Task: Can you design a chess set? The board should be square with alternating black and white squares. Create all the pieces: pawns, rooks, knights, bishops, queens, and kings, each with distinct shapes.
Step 5578:
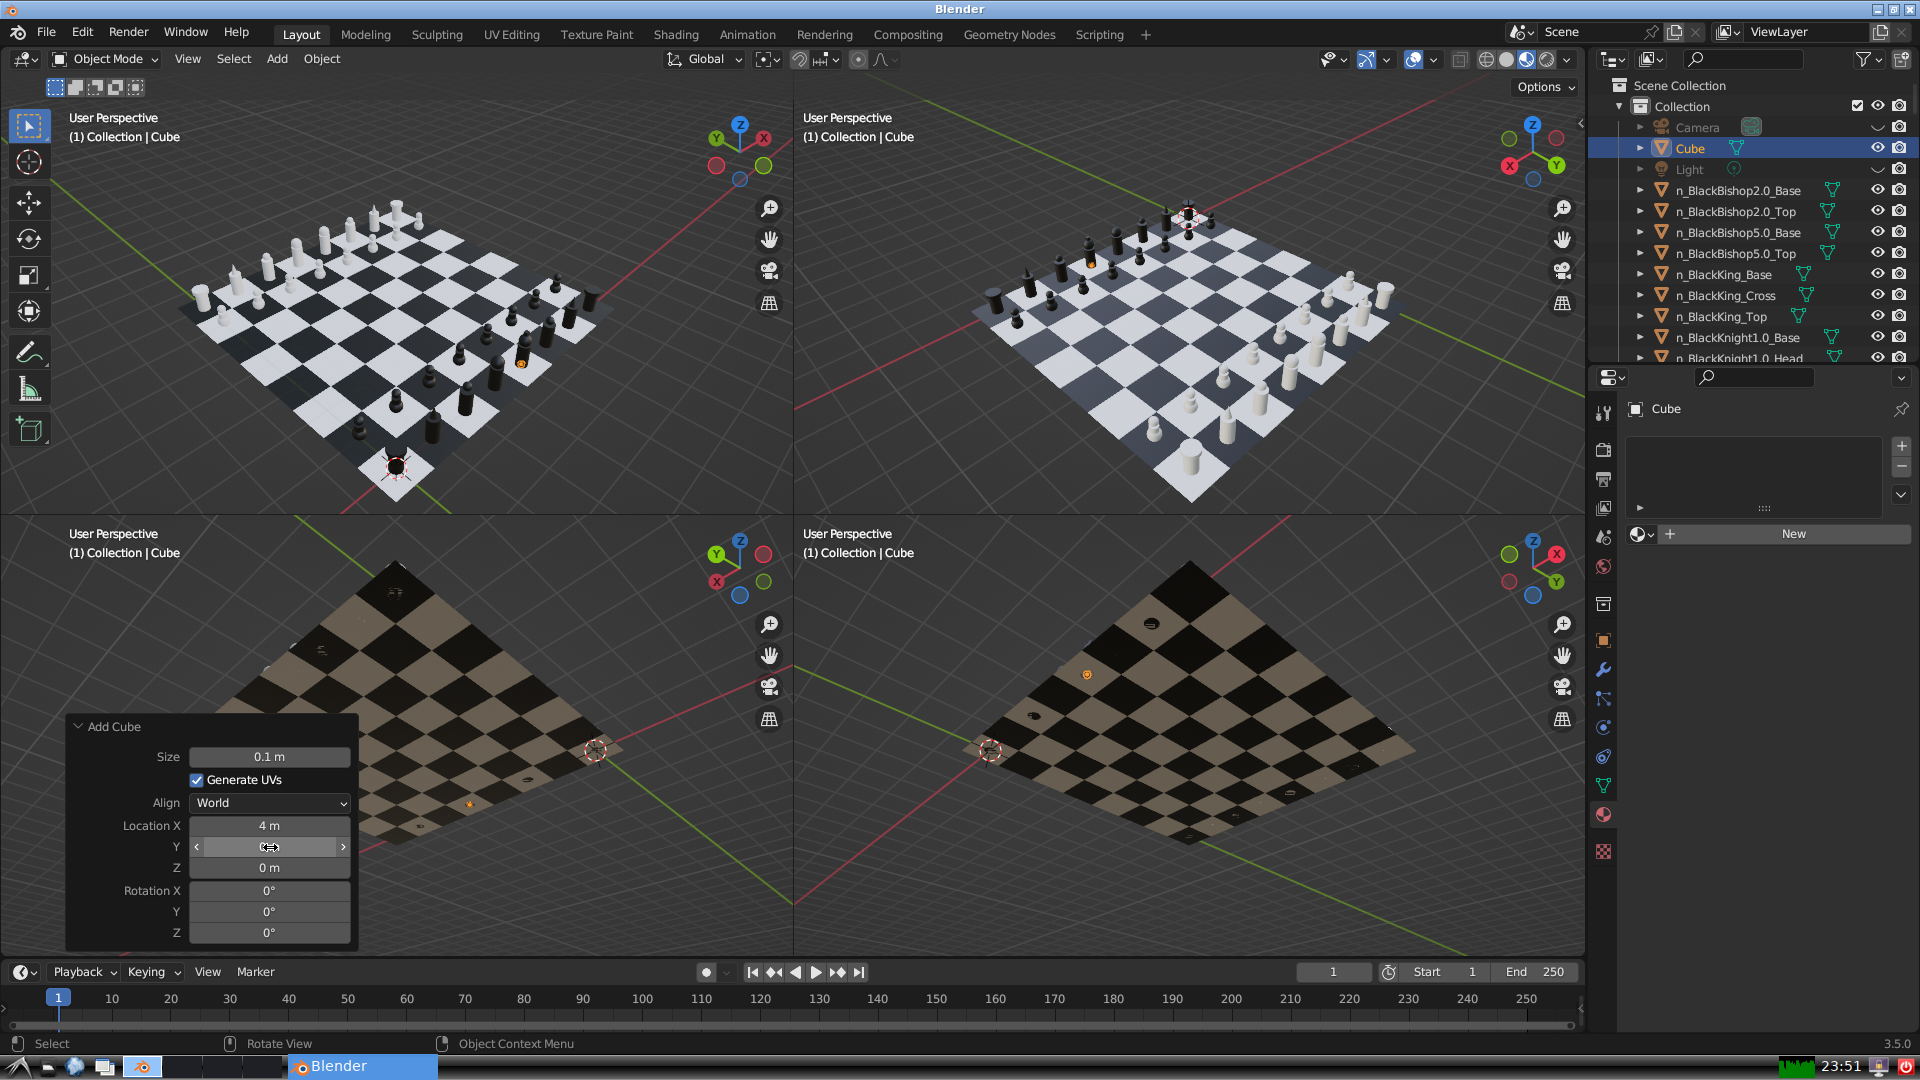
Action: click: no